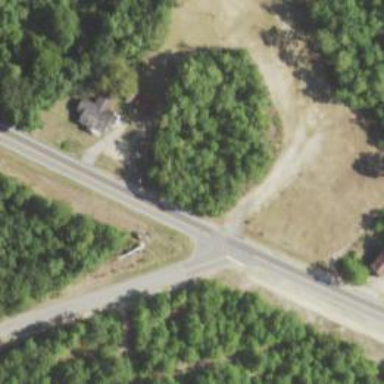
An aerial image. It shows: Road with stop sign.